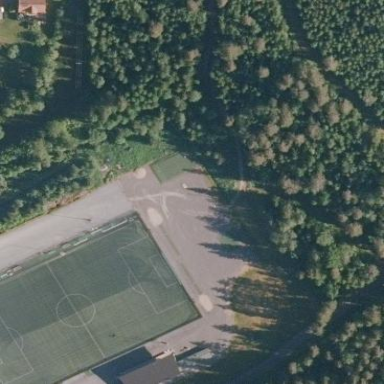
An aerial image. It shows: Soccer pitch for leisure land activities.